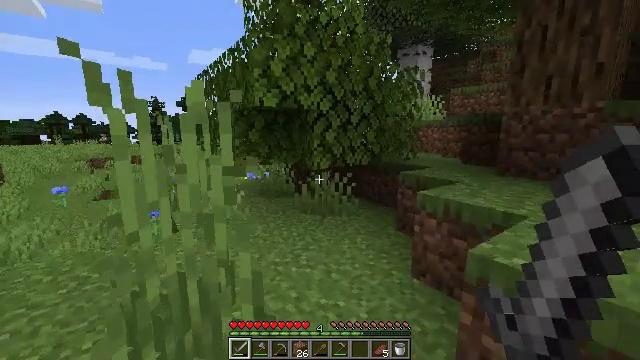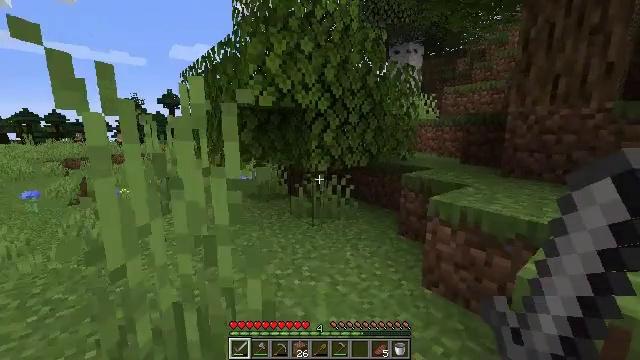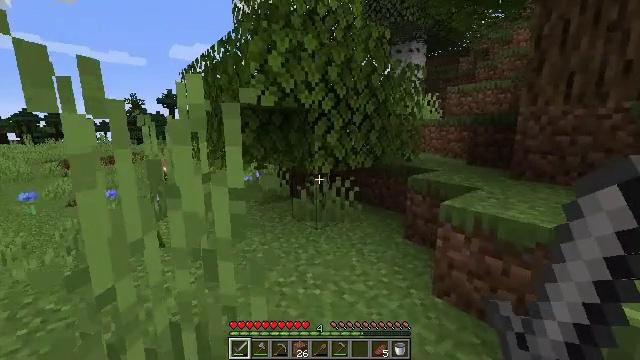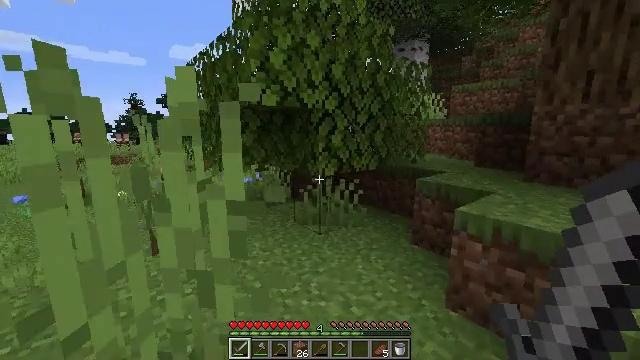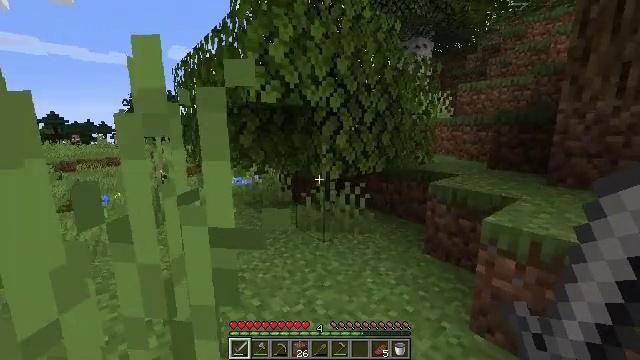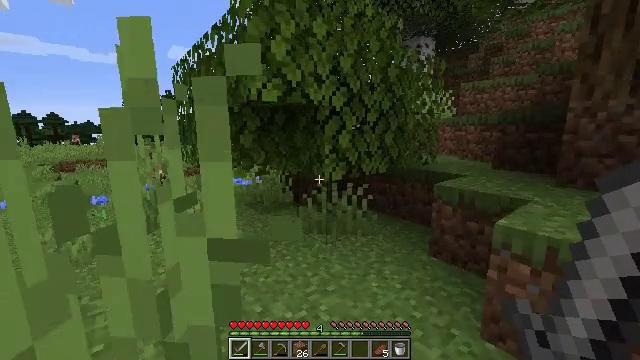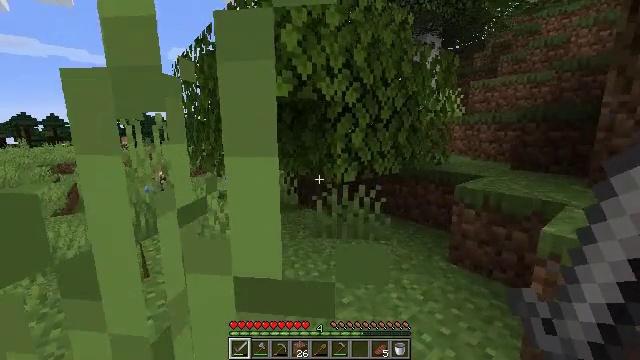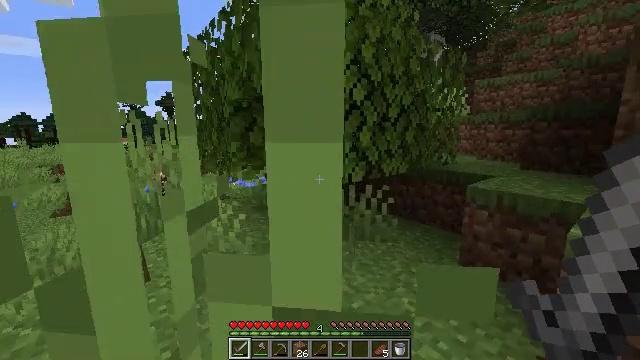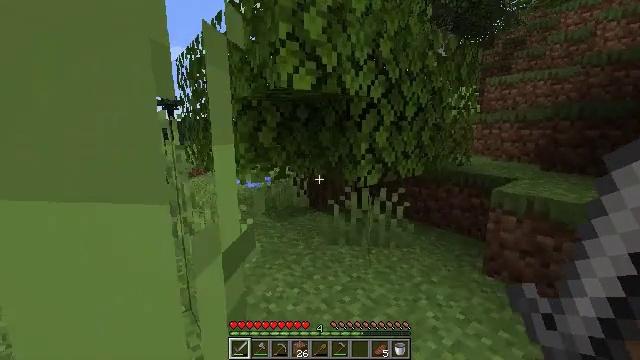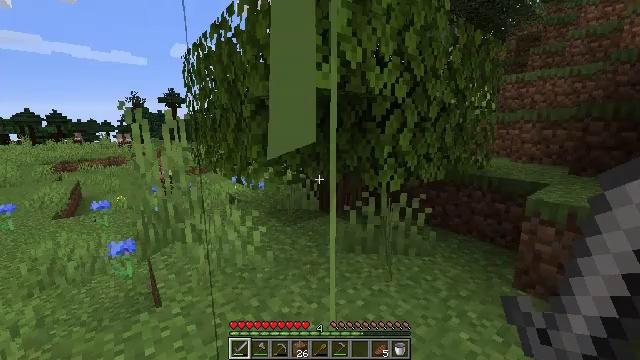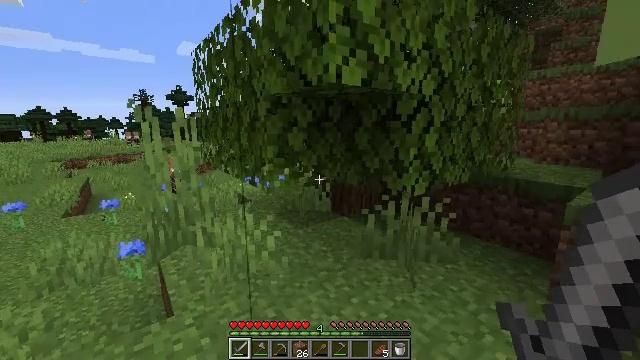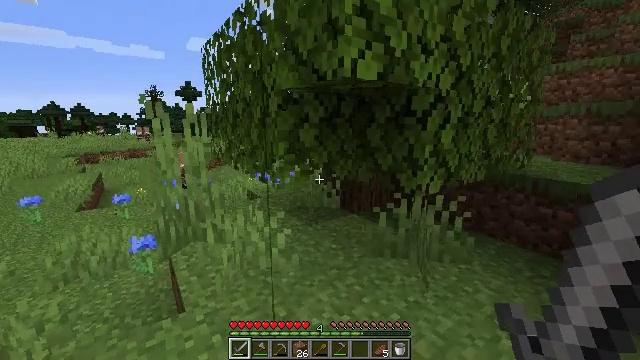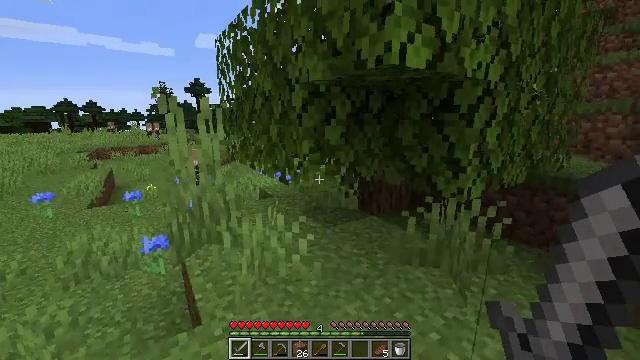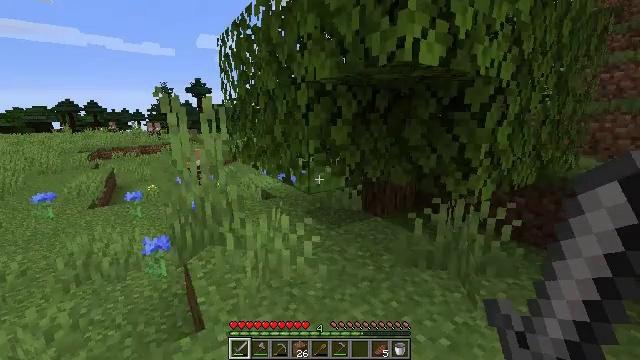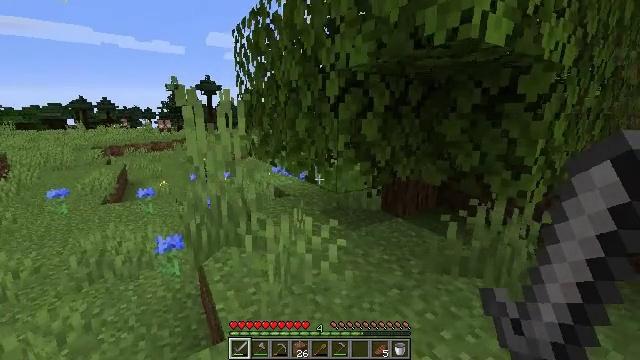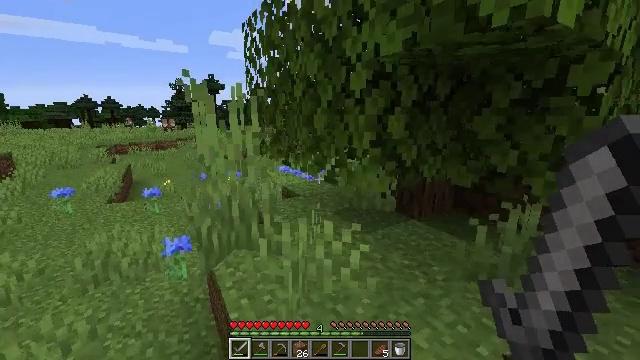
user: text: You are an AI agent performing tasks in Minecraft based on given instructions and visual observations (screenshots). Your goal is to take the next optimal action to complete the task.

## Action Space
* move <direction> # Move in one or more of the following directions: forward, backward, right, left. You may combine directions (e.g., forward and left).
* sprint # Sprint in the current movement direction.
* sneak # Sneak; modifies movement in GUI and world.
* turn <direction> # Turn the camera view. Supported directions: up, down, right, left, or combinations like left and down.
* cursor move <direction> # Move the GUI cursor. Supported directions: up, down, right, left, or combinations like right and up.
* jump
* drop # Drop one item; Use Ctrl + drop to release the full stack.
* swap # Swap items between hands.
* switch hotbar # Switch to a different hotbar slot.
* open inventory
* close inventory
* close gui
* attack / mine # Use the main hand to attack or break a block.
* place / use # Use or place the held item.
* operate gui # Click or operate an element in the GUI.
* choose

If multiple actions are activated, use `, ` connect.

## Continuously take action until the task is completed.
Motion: motion action
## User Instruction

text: Attack the spruce door to gather it.
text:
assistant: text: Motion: move forward, turn right
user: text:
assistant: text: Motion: move forward
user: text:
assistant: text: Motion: move forward
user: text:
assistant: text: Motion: move forward
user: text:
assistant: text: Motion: move forward and move left
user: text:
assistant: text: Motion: move forward and move left
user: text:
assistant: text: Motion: move forward and move left
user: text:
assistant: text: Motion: move forward and move left
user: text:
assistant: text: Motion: move forward and move left
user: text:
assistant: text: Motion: move forward and move left, turn left
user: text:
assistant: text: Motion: move forward and move left, turn left
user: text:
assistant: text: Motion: move forward and move left, turn left
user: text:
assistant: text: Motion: move forward and move left
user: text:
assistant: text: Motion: move forward and move left, turn left
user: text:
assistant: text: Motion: move forward and move left
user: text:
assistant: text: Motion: move forward and move left
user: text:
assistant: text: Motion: move forward and move left
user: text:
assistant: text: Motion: move forward and move left
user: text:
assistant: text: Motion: move forward and move left
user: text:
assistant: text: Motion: move forward and move left
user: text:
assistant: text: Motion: move forward and move left
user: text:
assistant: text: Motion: move forward and move left
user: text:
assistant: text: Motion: move forward and move left
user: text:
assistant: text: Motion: move forward and move left
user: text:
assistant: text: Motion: move forward and move left
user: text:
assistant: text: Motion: move forward and move left
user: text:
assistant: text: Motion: move forward and move left
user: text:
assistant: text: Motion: move forward and move left
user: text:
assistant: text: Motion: move forward and move left
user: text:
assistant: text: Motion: move forward